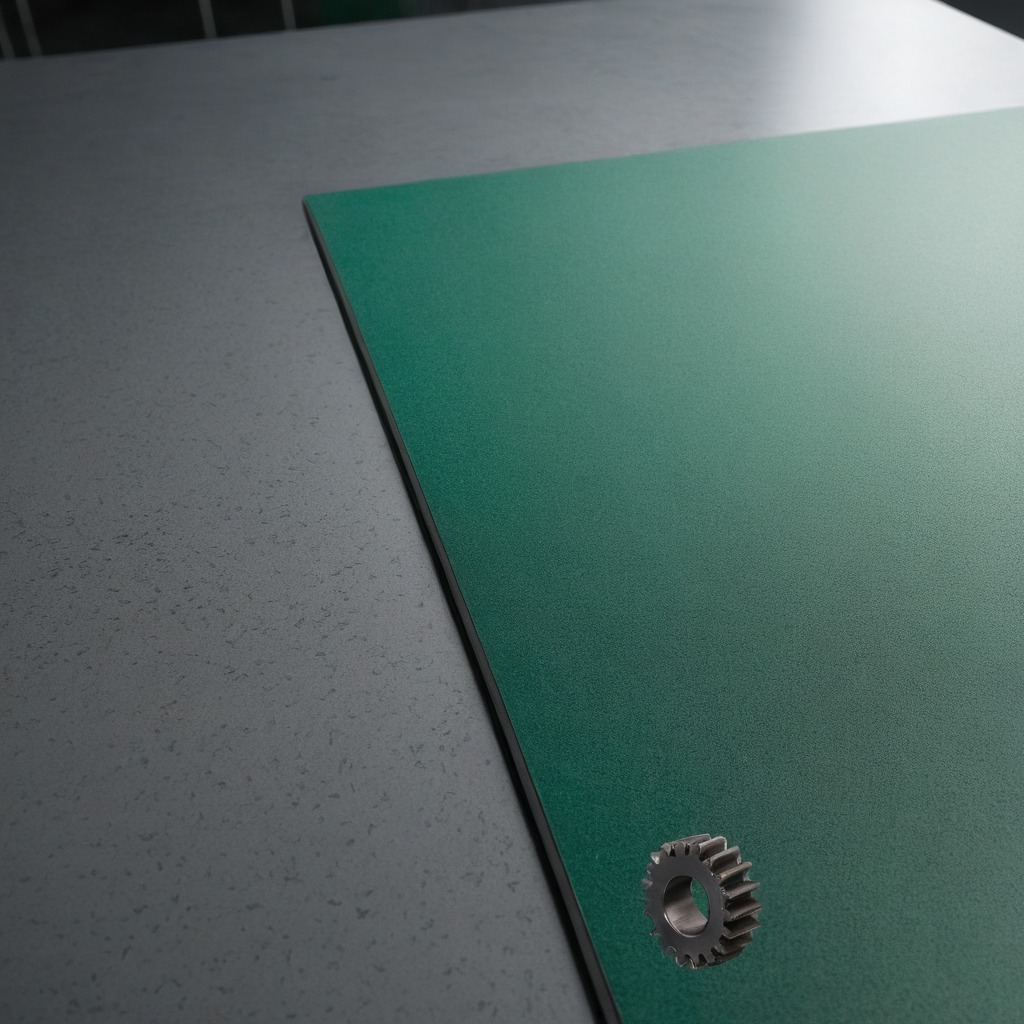
A steel gear with teeth is lying on the tabletop beneath the green rubber mat inside a workshop under bright overhead lighting crisp shadows high clarity worn but beneath the mat